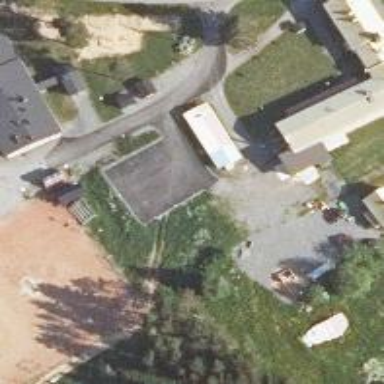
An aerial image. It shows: Driveway.